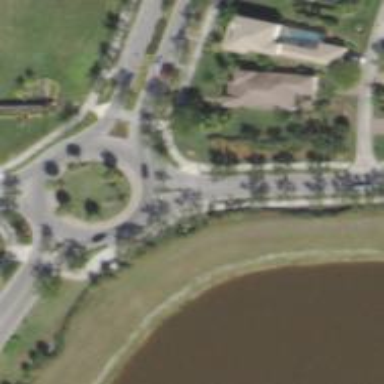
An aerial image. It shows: Tertiary road leading to roundabout.